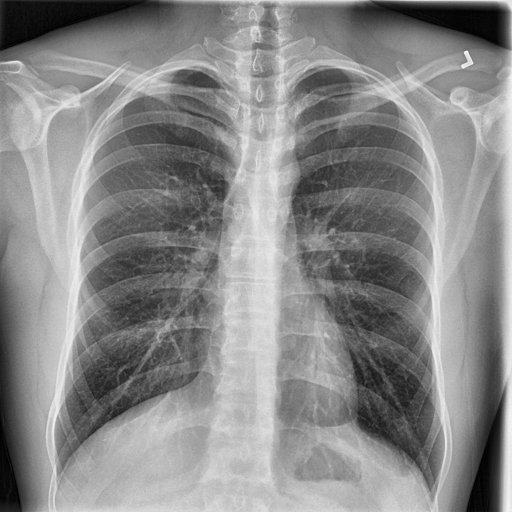
Finding: NORMAL